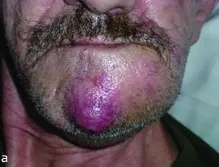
A, b, c: Clinical appearance and dental CT of the patient.
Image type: medical_photograph (oral_photograph)